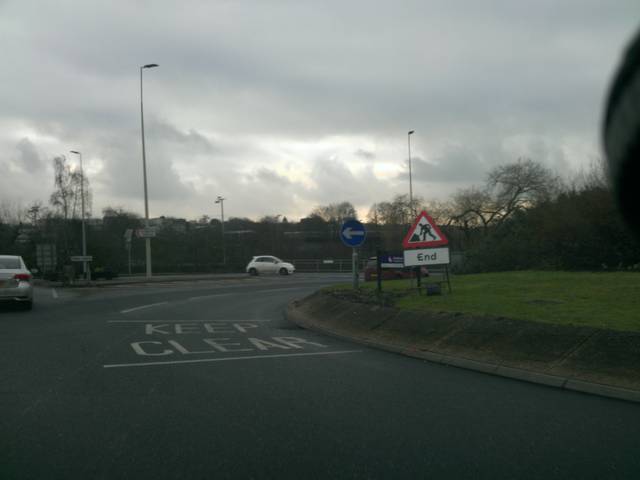
Region: United Kingdom
Coordinates: 51.897, 0.8916